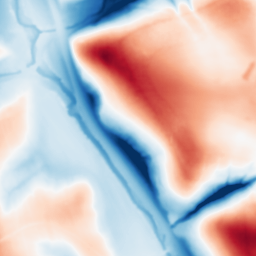
Category: multiscale
Decomposition family: dog_multiscale
Decomposition parameters: sigma_ratio: 2
n_scales: 5
base_sigma: 1
Upsampling method: sinc_hamming
Upsampling parameters: scale: 2
kernel_size: 8
Upsampling scale: 2